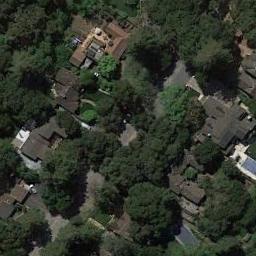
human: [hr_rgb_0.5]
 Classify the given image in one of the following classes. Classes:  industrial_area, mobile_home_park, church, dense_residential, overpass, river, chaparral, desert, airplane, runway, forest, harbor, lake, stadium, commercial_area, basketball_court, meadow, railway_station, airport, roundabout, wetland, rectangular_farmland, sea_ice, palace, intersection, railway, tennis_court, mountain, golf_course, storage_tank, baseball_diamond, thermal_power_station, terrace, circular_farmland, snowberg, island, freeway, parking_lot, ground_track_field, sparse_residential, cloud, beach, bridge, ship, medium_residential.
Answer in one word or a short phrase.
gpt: medium_residential